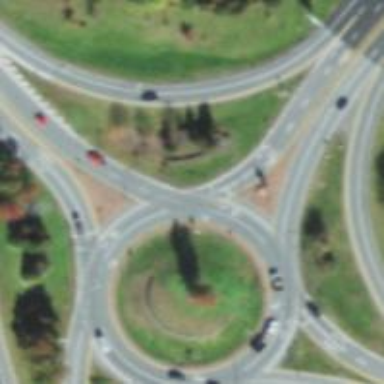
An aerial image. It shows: Roundabout on trunk highway with asphalt surface.